Chest X-ray. View position: PA
Patient age: 50
Patient sex: F
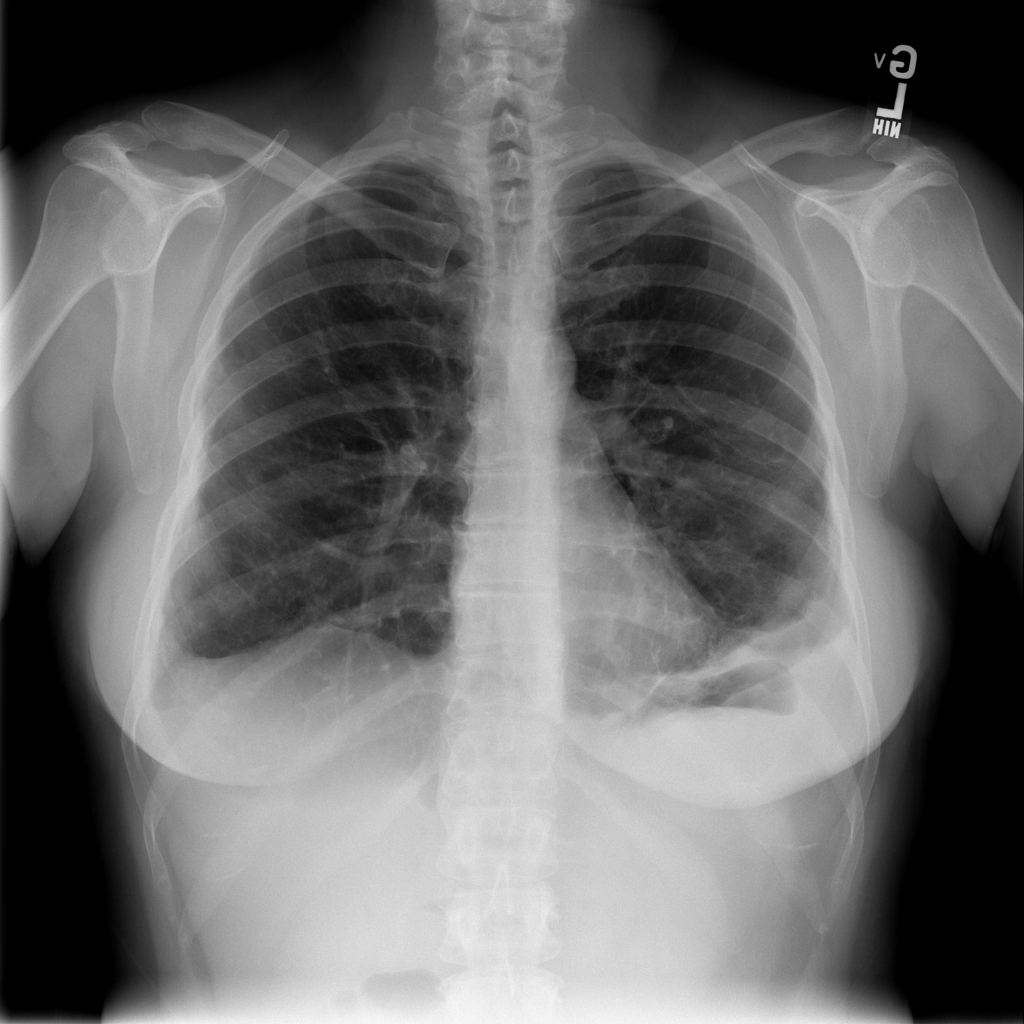
Finding: Pneumothorax